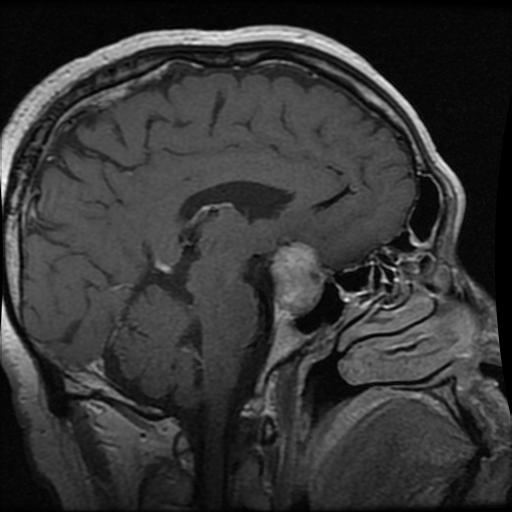
Label: pituitary